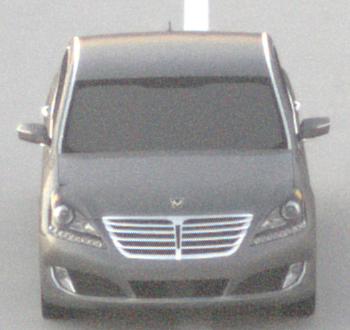
Make: Hyundai
Model: Equus
Detailed model: Gen. 2 VI
Model produced from: 2009
Model produced until: 2016
Doors: 4
Color: gray
Road condition: dry road
Daytime: sunrise or sunset
Contrast: low contrast